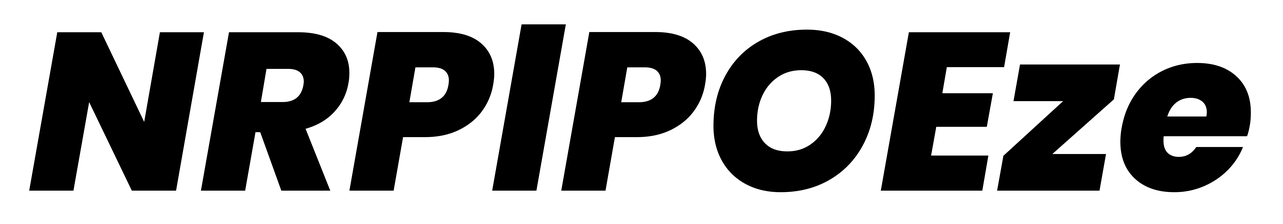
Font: Poppins-ExtraBoldItalic